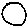
Label: circle